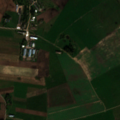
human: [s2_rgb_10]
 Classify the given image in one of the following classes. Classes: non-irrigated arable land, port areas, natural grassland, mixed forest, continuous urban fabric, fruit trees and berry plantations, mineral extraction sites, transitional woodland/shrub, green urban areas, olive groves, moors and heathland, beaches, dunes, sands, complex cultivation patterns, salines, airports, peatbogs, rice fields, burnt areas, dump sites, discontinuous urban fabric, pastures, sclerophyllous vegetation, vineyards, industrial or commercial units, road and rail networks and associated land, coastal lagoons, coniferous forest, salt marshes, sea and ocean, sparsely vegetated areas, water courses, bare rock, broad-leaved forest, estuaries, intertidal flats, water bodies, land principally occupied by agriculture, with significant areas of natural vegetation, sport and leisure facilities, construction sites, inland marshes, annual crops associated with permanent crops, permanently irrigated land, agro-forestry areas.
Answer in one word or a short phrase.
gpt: industrial or commercial units, non-irrigated arable land, pastures